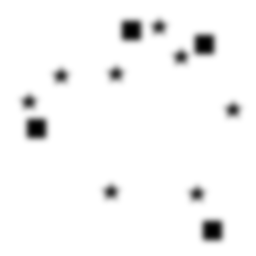
Squares: 4
Triangles: 0
Stars: 8
Total shapes: 12